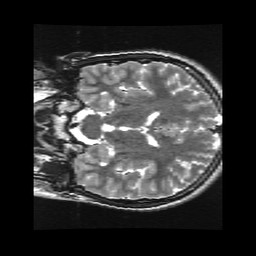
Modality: T2w
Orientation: coronal
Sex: male
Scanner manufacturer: ge
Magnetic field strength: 3 T
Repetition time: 5 s
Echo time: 0.1022 s